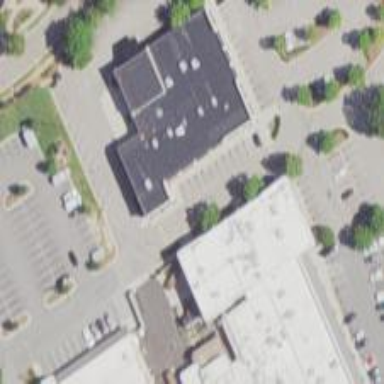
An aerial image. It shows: Post office.